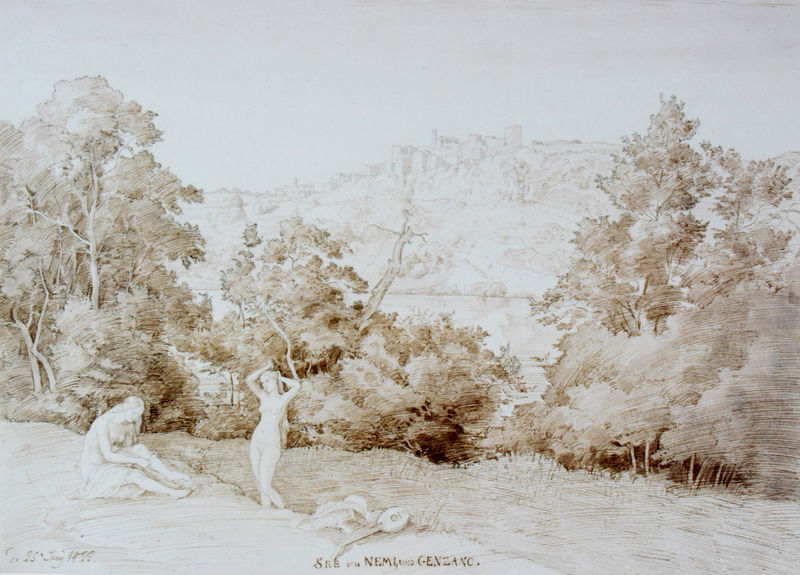
Titel: Blick über den Nemisee nach Genzano
Künstler: Julius Schnorr von Carolsfeld
Standort: Dresden
Institution: Staatliche Kunstsammlungen, Kupferstich-Kabinett
Schlagwörter: akt, baum, berg, blätter, himmel, körper, laub, nackt, schatten, wasser, weiß, akte, baden, badende, bäume, fluss, frauen, landschaft, mädchen, see, sitzen, stadt, ufer, äste, bewegung, braun, brust, busen, frau, haar, hell, hintergrund, licht, schwarz, skizze, zeichnung, gras, rasen, schloss, tuch, wiese, beige, tanz, kleidung, instrument, signatur, bach, baumstamm, gräser, häuser, hügel, natur, stamm, busch, büsche, gebüsch, gewässer, haare, pose, gewänder, instrumente, musiker, locken, wald, anhöhe, turm, beine, schrift, wellen, liegen, zwei, datierung, berge, gebirge, mauer, grafik, graphik, wise, linien, sepia, figuren, flus, romantik, strom, stämme, datum, maler, nackte, striche, bad, waschen, tusche, ruine, burg, heide, ideal, festung, lichtung, schraffur, titel, schwarzweiß, text, schraffiert, bleistift, ruinen, tinte, mauern, nymphe, musen, gesträuch, laute, mandoline, kämmen, leier, lasur, utopie, burganlage, luss, pflege, satdt, faruen, kitarra, nackte frauen, berg im hintergrund, strücher, kitharra, 2 nackte frauen, 1899, sepiafarben, #bäume, lange offene haare, stadt auf dem berg, burg im hintergrund, signiert, nemi, zaar, genzano